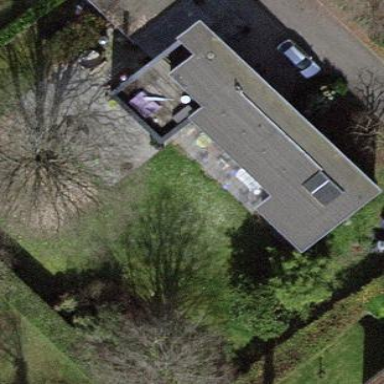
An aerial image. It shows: Garden enclosed by fence.